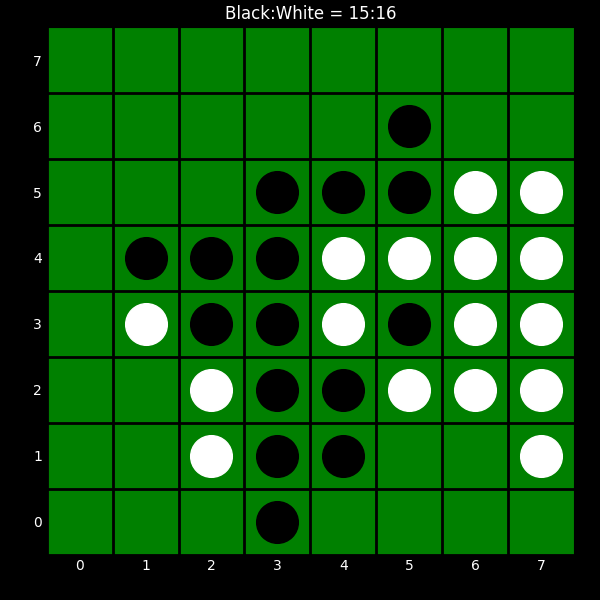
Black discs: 15
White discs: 16